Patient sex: M
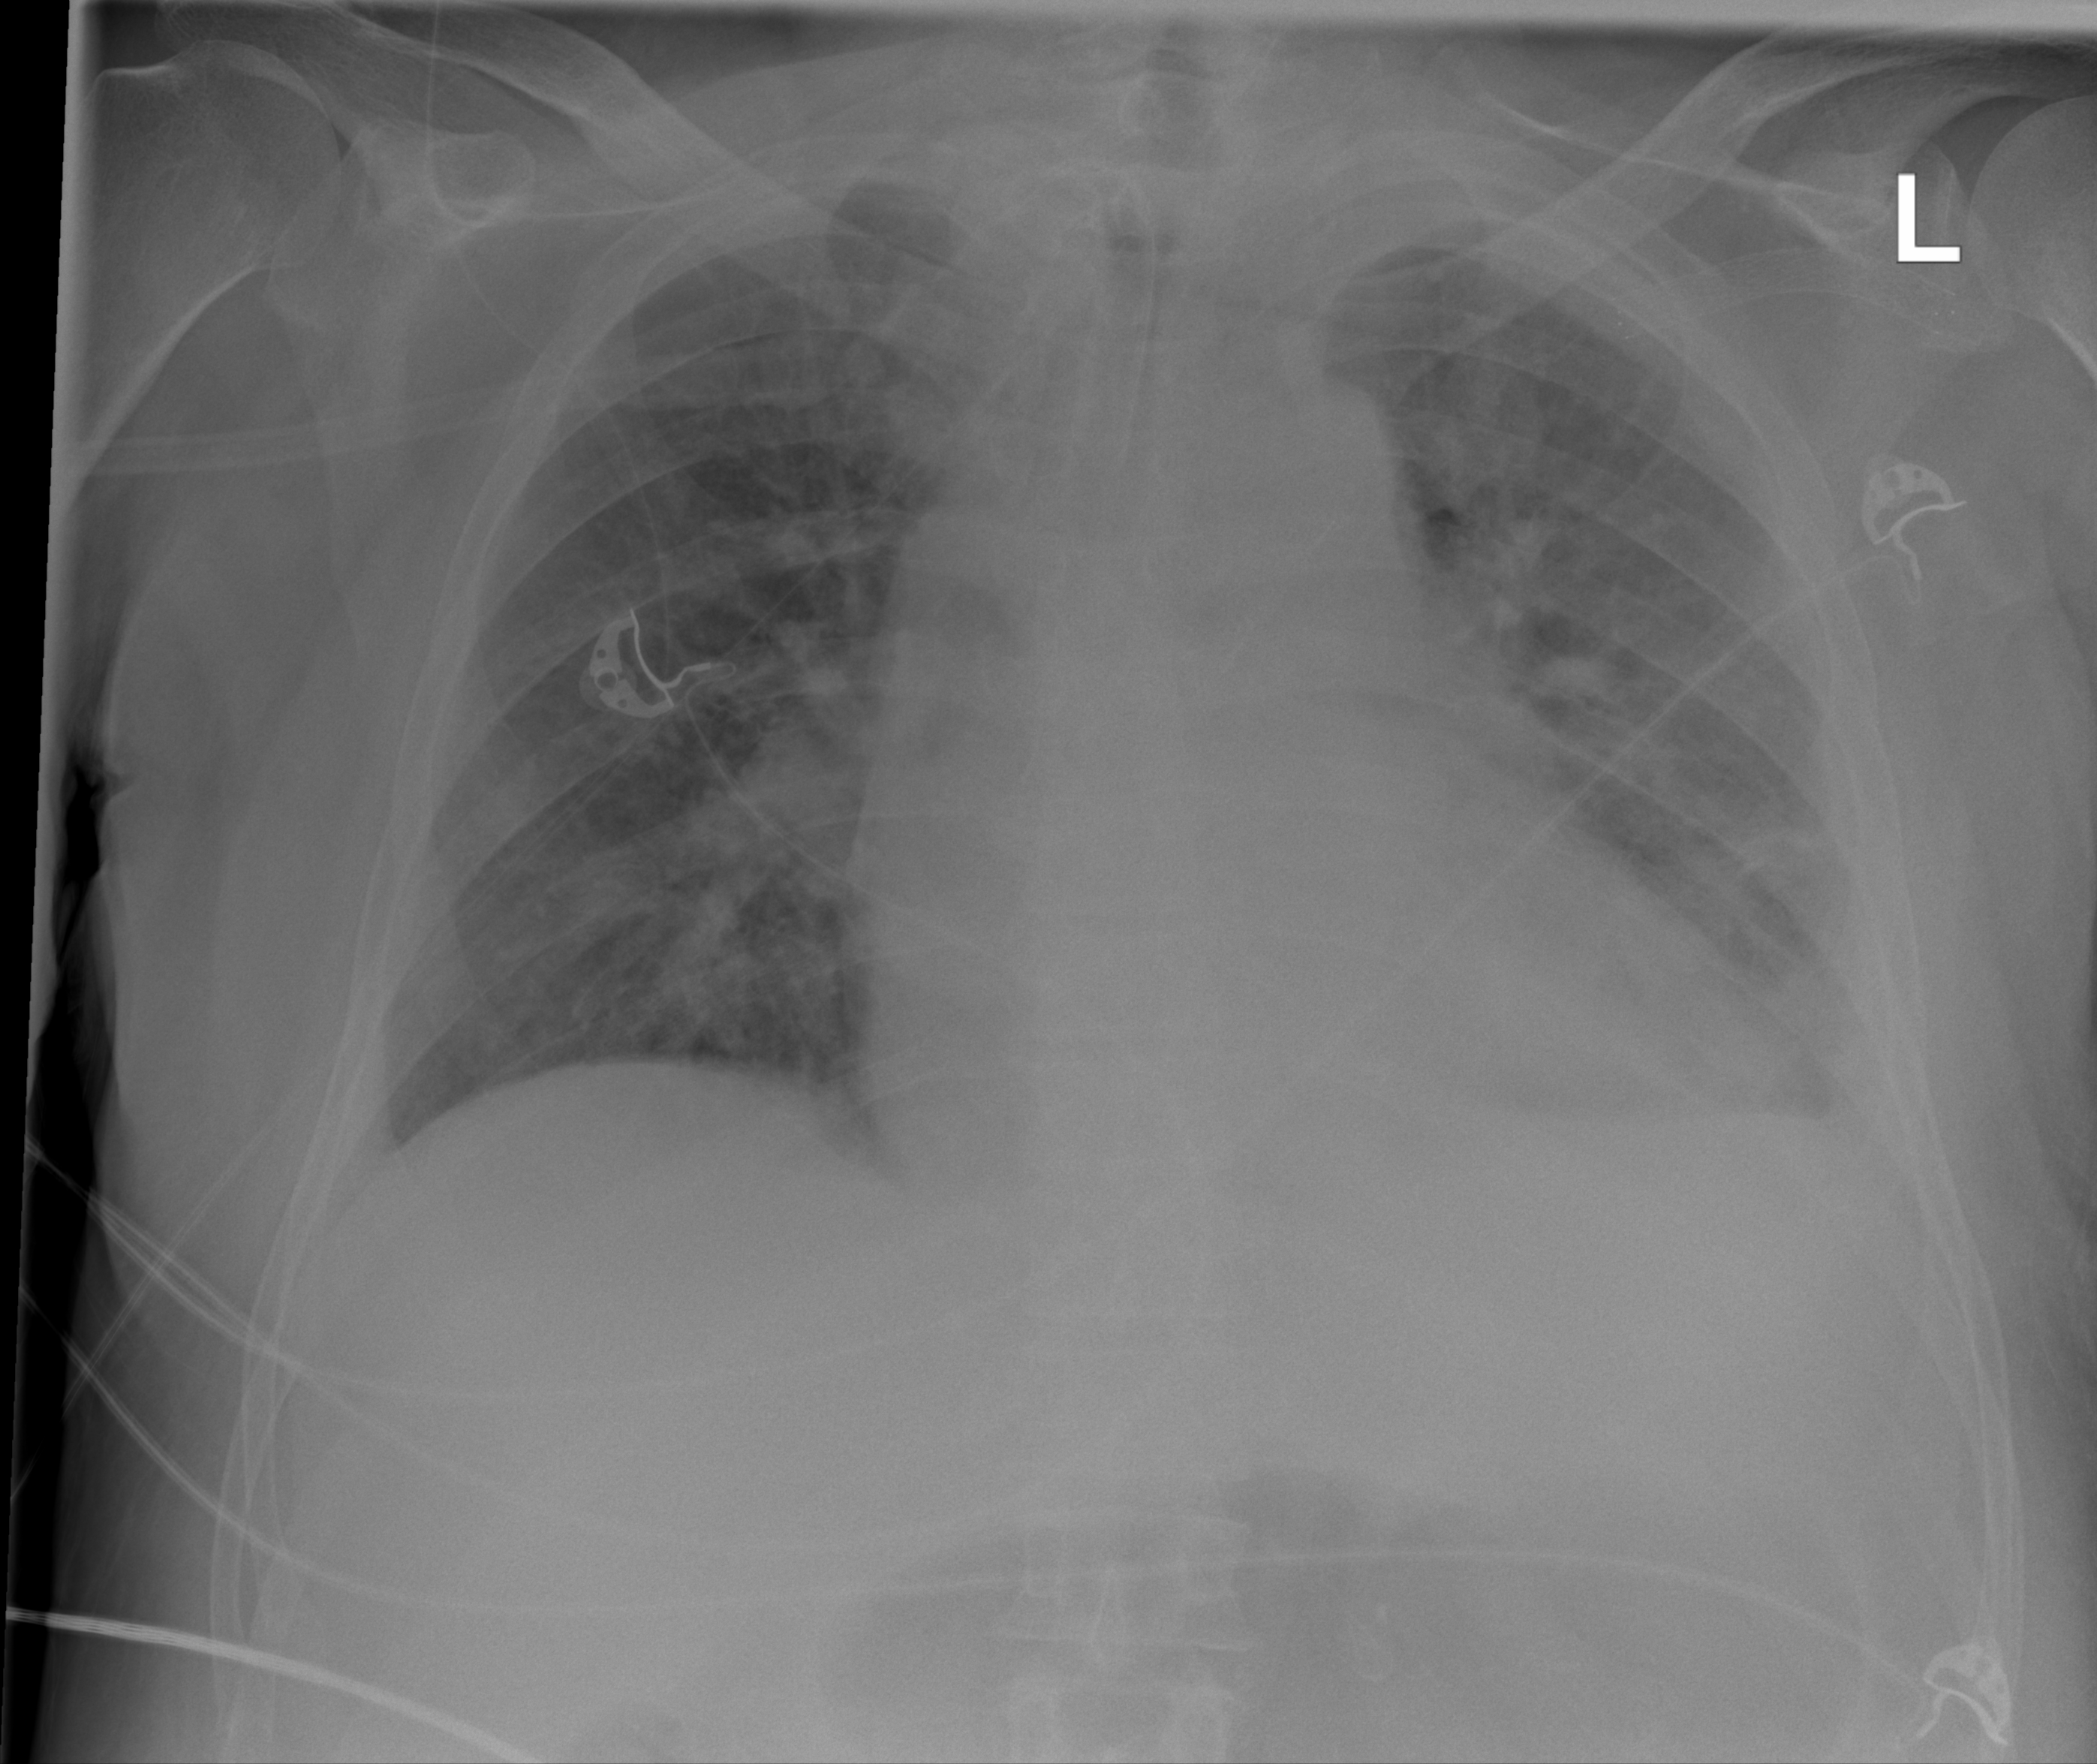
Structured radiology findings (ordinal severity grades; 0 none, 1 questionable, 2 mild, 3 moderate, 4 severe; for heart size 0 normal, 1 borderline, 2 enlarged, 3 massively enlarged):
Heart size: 2
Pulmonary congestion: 1
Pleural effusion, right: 0
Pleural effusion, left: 2
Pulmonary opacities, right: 1
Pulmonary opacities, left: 3
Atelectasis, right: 2
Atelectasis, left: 2